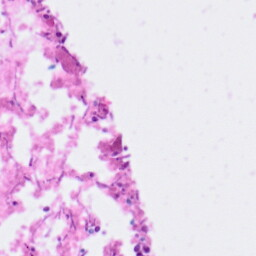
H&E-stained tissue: Pancreatic